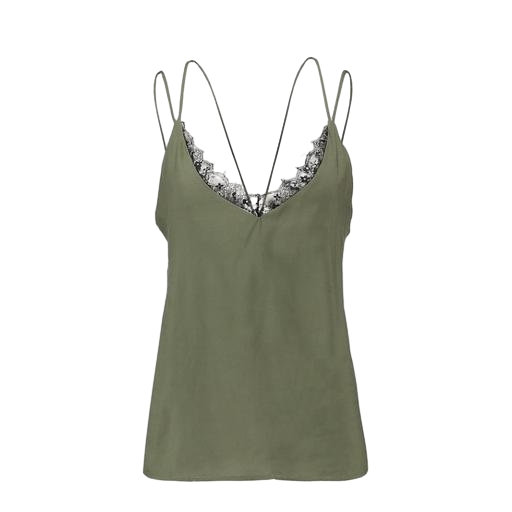
green layered lace-trim tank top, green camisole top, moss green tank top, white background